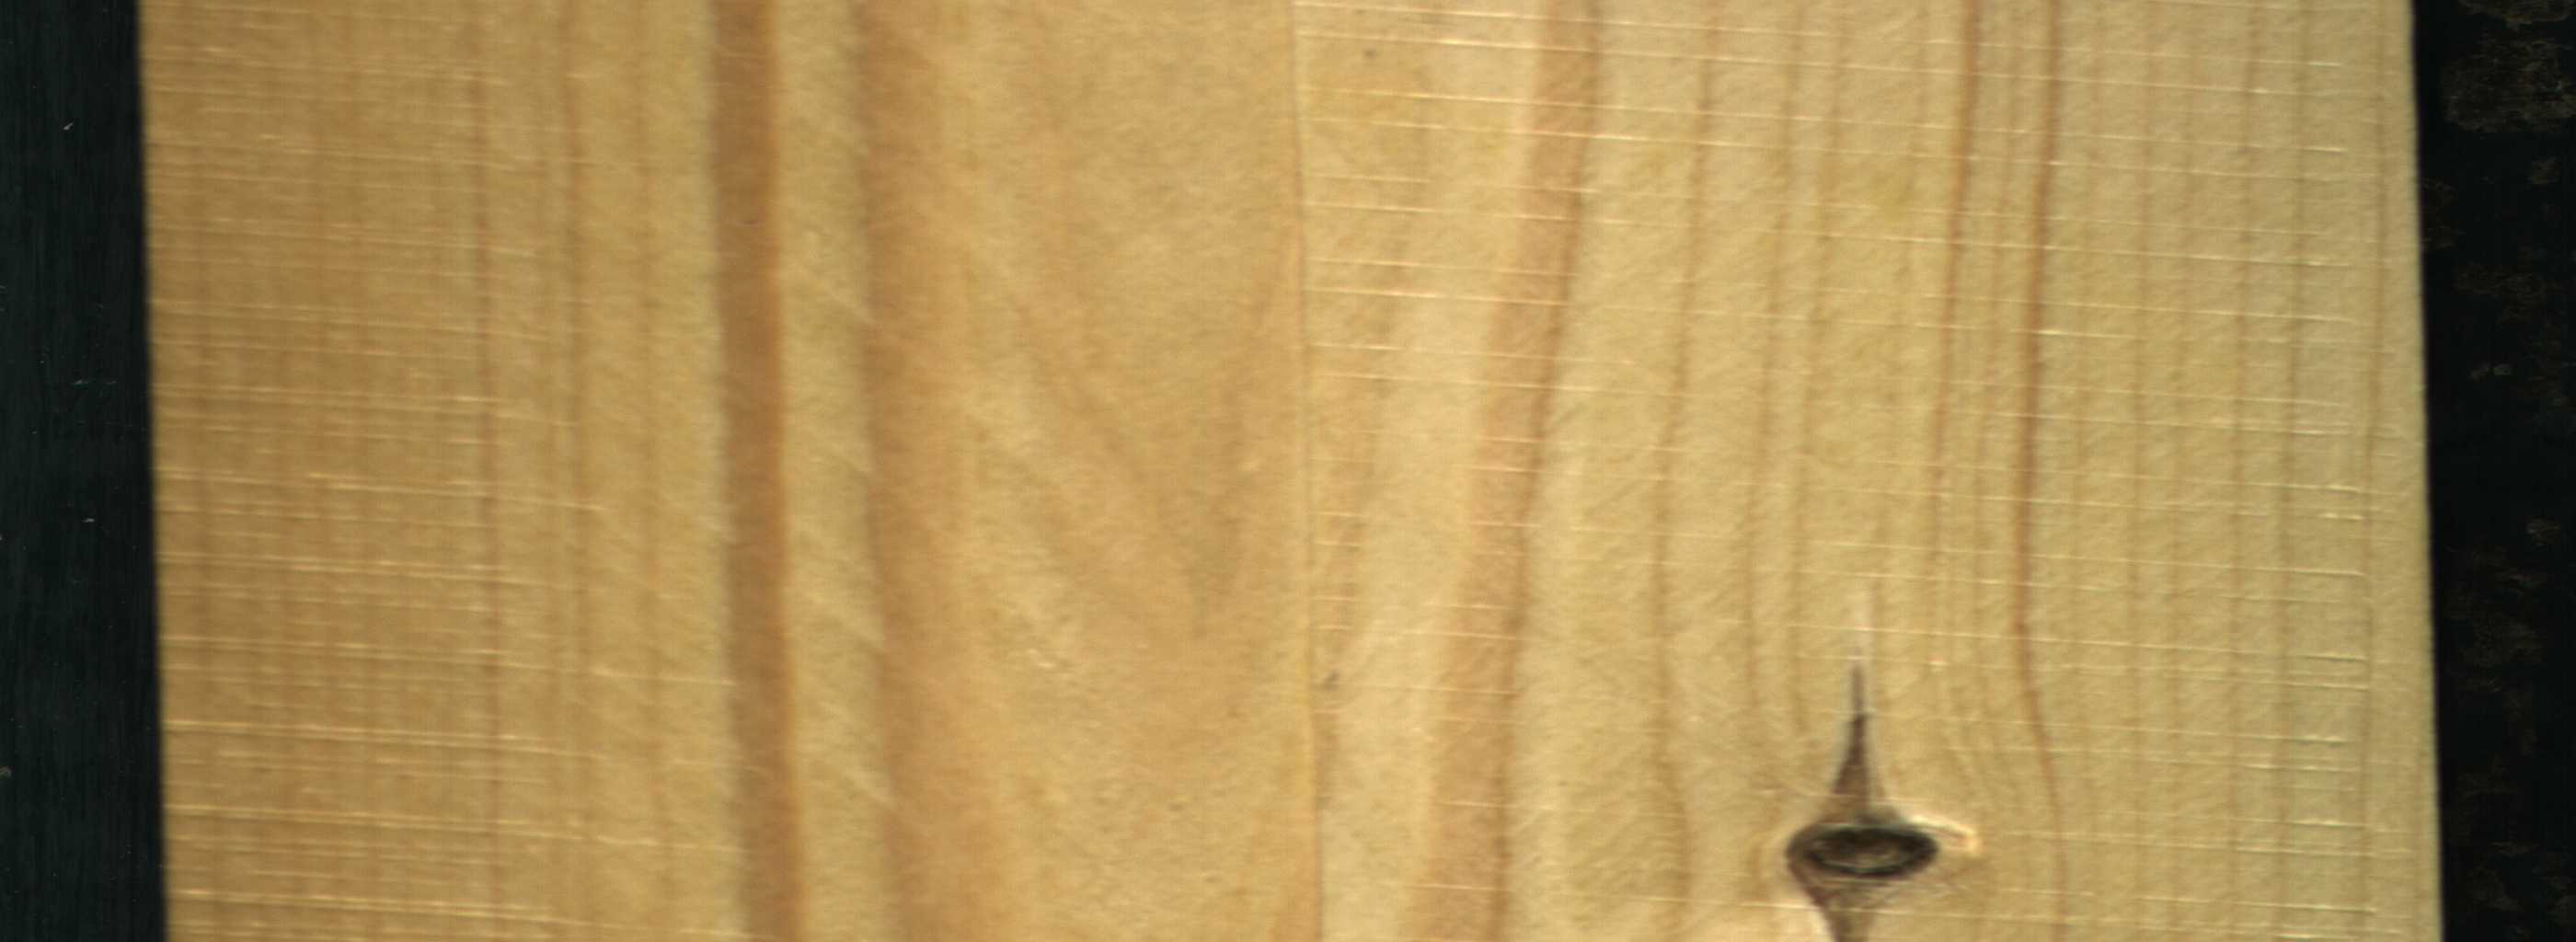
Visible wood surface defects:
Dead_Knot